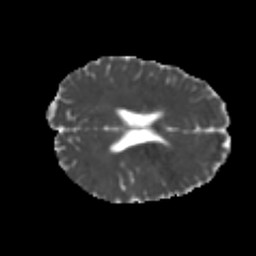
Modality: MD
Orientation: axial
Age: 20
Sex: male
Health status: healthy
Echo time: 0.074 s